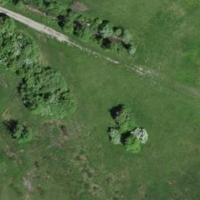
EUNIS habitat code: 57
Species observed at this site:
Tettigonia viridissima